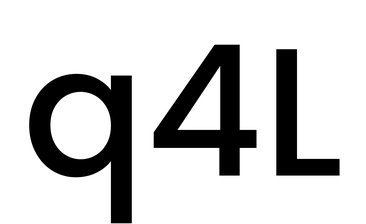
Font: Poppins-Medium